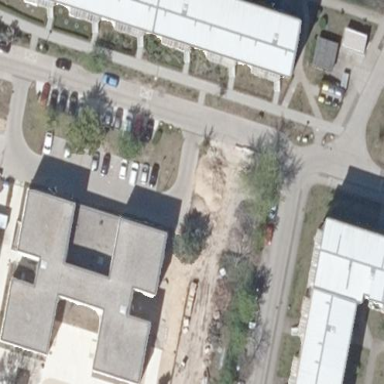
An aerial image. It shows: Kindergarten building.